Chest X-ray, PA view. Patient: 44 years old, sex M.
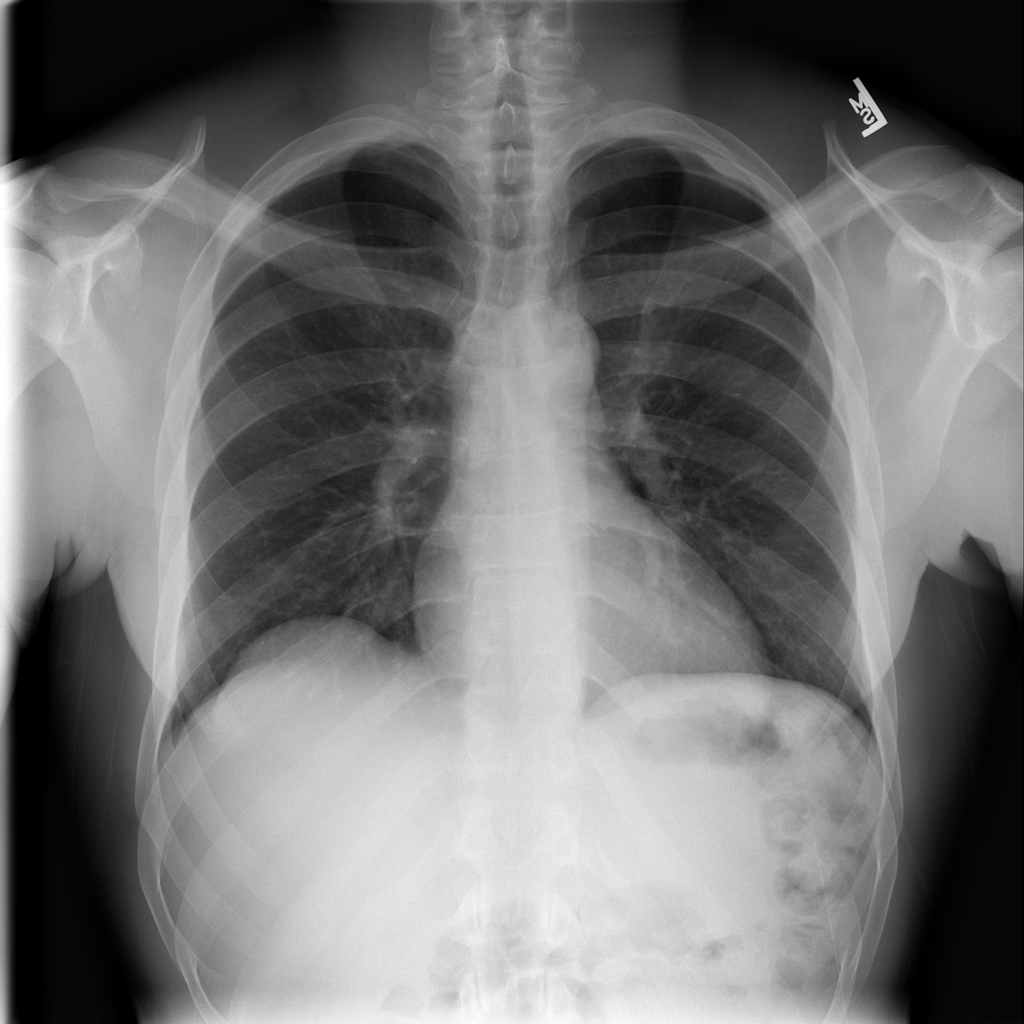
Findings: No Finding